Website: walmart
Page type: gifting
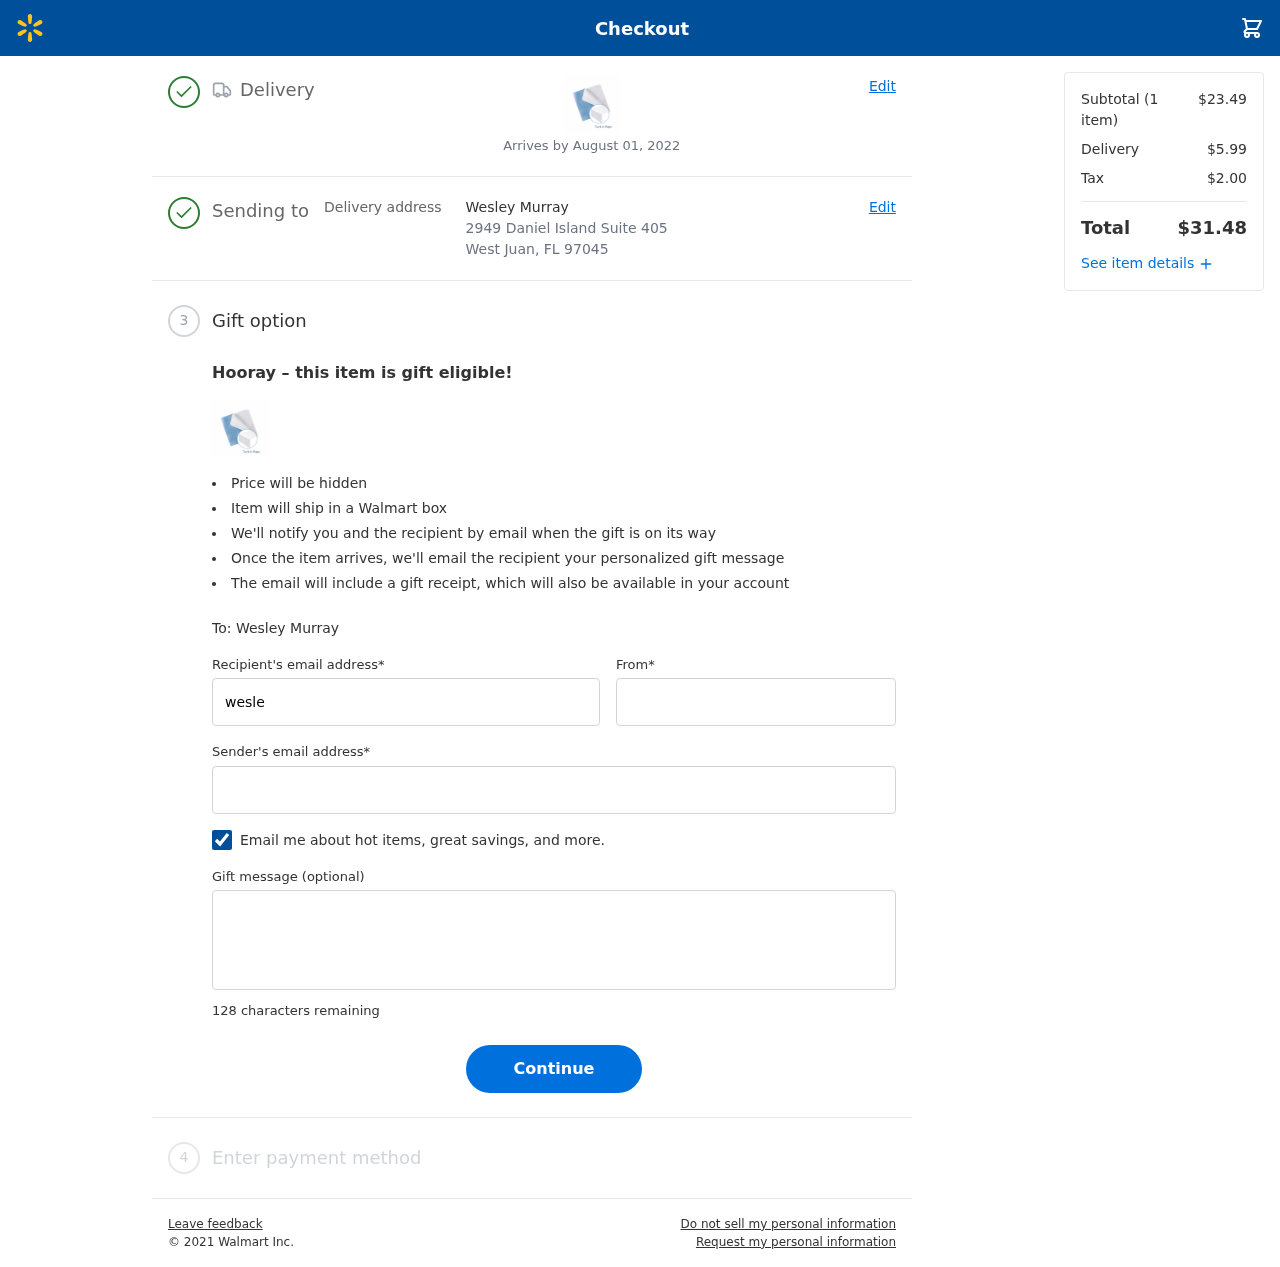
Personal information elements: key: PII_CITY_STATE_ZIP
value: West Juan, FL 97045
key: PII_EMAIL
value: jason.wright@gmail.com
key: PII_FIRSTNAME
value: Jason
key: PII_GIFT_EMAIL
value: wesley.murray@gmail.com
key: PII_GIFT_FULLNAME
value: Wesley Murray
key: PII_GIFT_MESSAGE
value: Hey Wesley, I thought these cozy pad protectors would come in handy for those late-night moments. Can't wait to see how much easier they make things for you! Enjoy!
Jason
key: PII_STREET
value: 2949 Daniel Island Suite 405
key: PII_GIFT_FIRSTNAME
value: Wesley
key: PII_GIFT_LASTNAME
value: Murray
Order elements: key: ORDER_DELIVERY_DATE
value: Arrives by August 01, 2022
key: ORDER_NUM_ITEMS
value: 1
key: ORDER_SUBTOTAL
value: $23.49
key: ORDER_SHIPPING_COST
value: $5.99
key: ORDER_TAX
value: $2.00
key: ORDER_TOTAL
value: $31.48